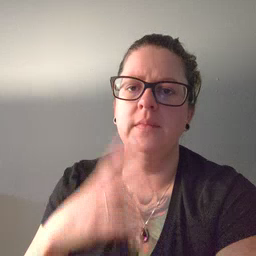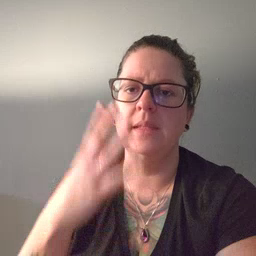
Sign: sleepy